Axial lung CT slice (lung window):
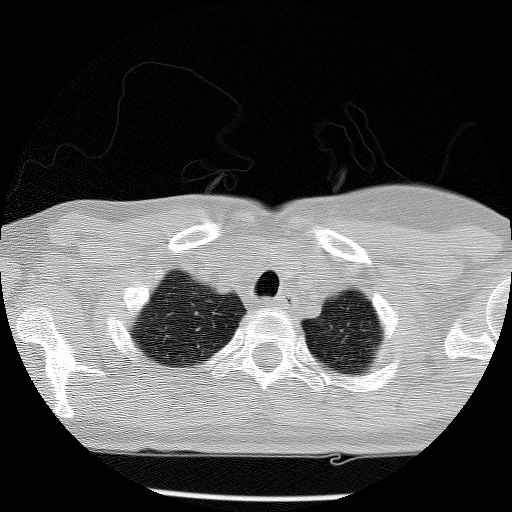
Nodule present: no